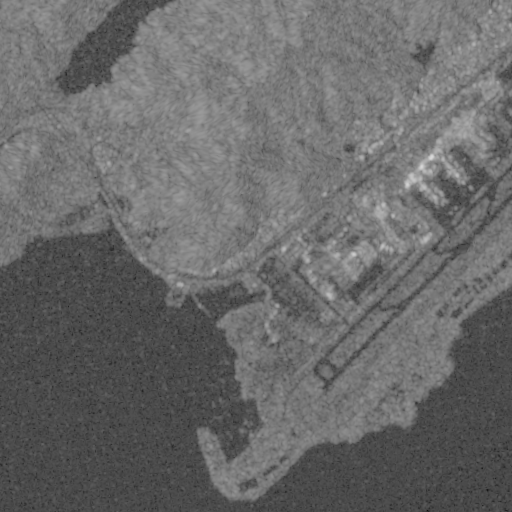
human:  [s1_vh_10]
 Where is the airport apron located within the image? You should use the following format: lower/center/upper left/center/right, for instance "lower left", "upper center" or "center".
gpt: The airport apron is located in the upper right of the image.
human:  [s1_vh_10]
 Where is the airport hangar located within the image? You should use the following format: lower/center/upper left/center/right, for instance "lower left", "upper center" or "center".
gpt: The airport hangar is located in the center right of the image.
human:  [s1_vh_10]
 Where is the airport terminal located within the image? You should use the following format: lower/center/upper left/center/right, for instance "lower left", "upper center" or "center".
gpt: The airport terminal is located in the upper right of the image.
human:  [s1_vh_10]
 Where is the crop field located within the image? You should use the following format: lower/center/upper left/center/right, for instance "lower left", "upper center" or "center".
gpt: The crop field is located in the upper right of the image.
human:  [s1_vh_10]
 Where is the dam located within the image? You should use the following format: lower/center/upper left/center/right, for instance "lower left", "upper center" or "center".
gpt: The dam is located in the upper left of the image.
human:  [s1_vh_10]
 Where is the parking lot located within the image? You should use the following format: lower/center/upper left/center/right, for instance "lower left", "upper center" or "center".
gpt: The parking lot is located in the upper right of the image.
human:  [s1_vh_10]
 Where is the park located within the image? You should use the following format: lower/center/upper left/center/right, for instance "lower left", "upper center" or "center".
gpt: There is no park in the image.

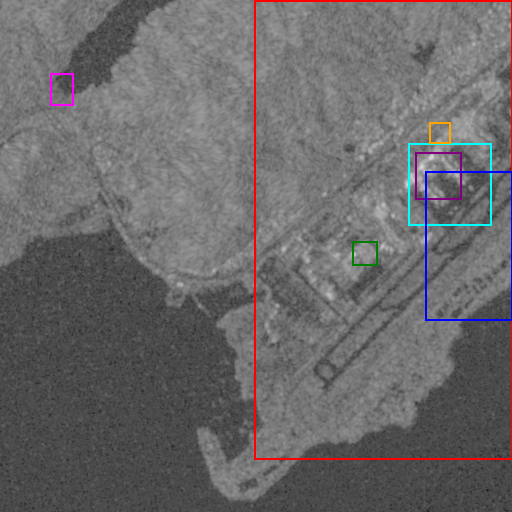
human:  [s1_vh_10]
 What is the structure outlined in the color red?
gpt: The structure outlined in red is an airport.
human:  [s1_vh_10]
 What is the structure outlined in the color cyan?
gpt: The structure outlined in cyan is an airport apron.
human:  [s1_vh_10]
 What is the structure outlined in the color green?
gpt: The structure outlined in green is an airport hangar.
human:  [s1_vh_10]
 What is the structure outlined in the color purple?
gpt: The structure outlined in purple is an airport terminal.
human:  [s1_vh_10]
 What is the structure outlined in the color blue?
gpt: The structure outlined in blue is a crop field.
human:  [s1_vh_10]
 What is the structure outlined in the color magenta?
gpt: The structure outlined in magenta is a dam.
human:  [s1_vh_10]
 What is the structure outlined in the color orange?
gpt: The structure outlined in orange is a parking lot.
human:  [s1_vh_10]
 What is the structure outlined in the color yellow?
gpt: There is no yellow outline.